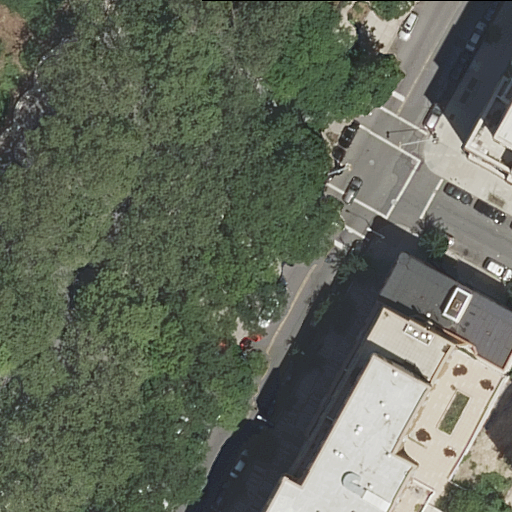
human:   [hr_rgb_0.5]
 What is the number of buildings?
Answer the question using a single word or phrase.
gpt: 4

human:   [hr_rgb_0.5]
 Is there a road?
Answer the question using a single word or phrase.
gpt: yes

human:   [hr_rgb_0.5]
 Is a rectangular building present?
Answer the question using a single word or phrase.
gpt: yes

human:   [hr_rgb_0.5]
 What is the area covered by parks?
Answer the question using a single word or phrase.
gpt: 3997m2

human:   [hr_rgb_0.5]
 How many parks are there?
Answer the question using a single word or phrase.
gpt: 1

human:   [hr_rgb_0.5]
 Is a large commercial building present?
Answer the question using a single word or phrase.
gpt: no

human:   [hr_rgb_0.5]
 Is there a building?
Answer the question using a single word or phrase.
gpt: yes

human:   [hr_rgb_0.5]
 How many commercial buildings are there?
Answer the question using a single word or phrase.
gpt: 0

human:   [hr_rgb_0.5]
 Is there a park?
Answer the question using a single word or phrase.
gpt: yes

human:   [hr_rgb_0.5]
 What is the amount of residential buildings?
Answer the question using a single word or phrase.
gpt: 4

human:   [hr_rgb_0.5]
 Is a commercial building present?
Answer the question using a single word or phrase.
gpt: no

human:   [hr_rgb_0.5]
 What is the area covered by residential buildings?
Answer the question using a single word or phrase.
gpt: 1717m2

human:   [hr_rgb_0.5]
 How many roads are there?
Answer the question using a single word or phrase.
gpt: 6

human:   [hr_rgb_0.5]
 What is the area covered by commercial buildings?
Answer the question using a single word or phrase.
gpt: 0m2

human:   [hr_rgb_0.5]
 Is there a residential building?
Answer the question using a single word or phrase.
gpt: yes

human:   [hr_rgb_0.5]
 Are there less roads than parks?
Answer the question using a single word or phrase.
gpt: no

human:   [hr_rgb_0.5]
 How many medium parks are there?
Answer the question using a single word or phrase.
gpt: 0

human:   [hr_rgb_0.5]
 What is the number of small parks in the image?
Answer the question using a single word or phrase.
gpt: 0

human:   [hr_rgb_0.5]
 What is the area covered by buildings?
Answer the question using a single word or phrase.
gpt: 1717m2

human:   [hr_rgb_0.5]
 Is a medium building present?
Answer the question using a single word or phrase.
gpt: yes

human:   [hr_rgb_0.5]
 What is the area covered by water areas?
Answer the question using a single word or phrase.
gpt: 0m2

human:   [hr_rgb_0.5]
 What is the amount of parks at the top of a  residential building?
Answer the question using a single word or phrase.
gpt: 0

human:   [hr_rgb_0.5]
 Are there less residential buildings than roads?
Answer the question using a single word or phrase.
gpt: yes

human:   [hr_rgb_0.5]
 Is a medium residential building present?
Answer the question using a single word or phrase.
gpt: yes

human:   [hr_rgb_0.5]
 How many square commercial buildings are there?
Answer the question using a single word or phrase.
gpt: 0

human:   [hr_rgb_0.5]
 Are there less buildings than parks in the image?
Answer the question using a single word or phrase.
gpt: no

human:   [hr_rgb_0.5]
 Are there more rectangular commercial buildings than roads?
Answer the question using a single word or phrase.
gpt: no

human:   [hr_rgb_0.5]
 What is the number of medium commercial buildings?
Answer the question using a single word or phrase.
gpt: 0

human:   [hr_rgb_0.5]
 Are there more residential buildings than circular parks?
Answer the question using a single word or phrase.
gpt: yes

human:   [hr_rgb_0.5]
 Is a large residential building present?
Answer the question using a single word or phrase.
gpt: yes

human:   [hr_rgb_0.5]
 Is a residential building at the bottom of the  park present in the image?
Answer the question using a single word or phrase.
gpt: no

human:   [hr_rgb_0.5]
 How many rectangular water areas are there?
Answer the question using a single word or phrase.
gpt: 0

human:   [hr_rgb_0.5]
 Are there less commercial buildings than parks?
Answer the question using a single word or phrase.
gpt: yes

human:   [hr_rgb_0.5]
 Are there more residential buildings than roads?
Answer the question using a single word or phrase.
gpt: no

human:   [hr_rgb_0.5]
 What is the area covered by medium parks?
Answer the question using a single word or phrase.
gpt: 0m2

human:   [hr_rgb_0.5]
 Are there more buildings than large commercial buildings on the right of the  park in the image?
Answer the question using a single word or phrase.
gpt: yes

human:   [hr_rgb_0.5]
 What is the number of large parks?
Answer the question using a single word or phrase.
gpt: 1

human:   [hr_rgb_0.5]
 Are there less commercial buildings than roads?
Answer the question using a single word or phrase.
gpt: yes

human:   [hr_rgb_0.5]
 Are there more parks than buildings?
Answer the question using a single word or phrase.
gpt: no

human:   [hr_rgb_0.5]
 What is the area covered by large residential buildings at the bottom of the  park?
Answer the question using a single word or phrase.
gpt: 0m2

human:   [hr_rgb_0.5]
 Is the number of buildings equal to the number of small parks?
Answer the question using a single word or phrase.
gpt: no

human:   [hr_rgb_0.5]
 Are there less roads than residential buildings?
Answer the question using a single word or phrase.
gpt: no

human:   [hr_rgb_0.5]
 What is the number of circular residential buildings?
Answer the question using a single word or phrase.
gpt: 0

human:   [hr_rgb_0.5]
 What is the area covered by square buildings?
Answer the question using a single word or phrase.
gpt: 0m2

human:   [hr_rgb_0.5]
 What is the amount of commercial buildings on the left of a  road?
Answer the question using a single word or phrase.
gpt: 0

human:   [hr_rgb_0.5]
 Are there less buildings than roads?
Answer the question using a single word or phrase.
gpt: yes

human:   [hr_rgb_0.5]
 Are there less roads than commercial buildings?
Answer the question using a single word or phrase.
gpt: no

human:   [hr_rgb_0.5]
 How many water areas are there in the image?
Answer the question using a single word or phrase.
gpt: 0

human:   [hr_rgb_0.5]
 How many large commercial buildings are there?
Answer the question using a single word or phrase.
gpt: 0

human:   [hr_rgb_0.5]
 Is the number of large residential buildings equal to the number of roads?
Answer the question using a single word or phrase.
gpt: no

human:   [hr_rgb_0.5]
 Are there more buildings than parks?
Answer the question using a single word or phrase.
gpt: yes

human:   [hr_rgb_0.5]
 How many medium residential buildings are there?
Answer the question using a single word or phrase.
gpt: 2

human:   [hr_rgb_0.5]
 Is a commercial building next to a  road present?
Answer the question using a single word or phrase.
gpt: no

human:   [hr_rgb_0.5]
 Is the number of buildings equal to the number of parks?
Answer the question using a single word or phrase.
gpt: no

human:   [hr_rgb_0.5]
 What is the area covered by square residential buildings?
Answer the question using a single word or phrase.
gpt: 0m2

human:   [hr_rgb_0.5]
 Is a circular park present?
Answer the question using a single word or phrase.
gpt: no

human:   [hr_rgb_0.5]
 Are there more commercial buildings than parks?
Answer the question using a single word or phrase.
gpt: no

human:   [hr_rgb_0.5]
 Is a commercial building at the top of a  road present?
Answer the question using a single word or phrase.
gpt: no

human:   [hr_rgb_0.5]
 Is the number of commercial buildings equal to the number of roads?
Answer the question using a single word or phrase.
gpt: no

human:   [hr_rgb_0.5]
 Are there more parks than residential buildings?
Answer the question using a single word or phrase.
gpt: no

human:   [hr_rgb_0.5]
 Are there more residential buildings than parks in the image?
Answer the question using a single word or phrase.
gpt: yes

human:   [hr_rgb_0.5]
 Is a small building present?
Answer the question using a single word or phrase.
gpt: no

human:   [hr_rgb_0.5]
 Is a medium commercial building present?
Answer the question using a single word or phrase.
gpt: no

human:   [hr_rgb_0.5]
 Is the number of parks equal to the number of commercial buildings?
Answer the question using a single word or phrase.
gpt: no